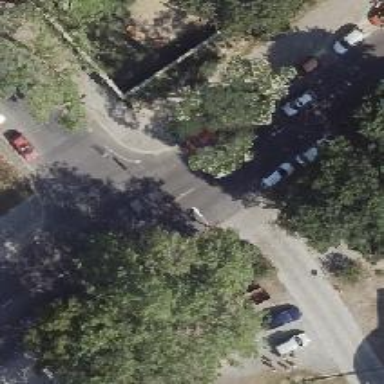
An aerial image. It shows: Tertiary road with asphalt surface and separate sidewalks on both sides. There are parallel parking lanes on both sides of the road.